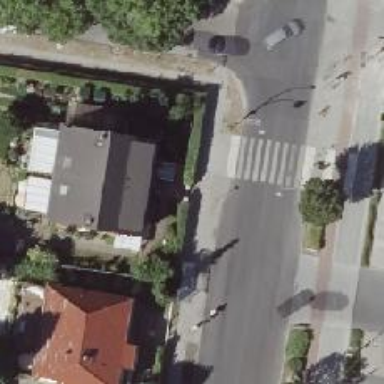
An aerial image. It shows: Footway.